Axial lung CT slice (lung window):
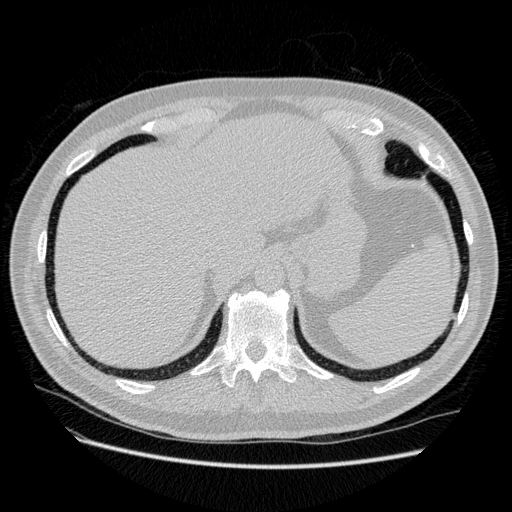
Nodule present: no